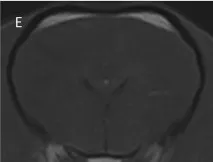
Images of the first MRI study performed at presentation. Transverse T1W post-contrast. The transverse images are at the level of the nucleus caudatus, and the dorsal image is a slice taken just dorsal to the corpus callosum. The signal intensity changes of white matter are barely perceptible in T1W (D,E) shows a lack of contrast enhancement.
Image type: radiology (mri)